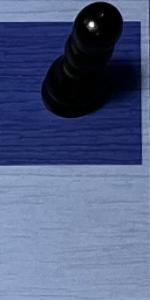
Label: Empty